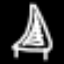
Label: The Eiffel Tower